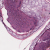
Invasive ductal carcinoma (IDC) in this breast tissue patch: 0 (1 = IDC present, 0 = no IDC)